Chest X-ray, PA view. Patient: 37 years old, sex M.
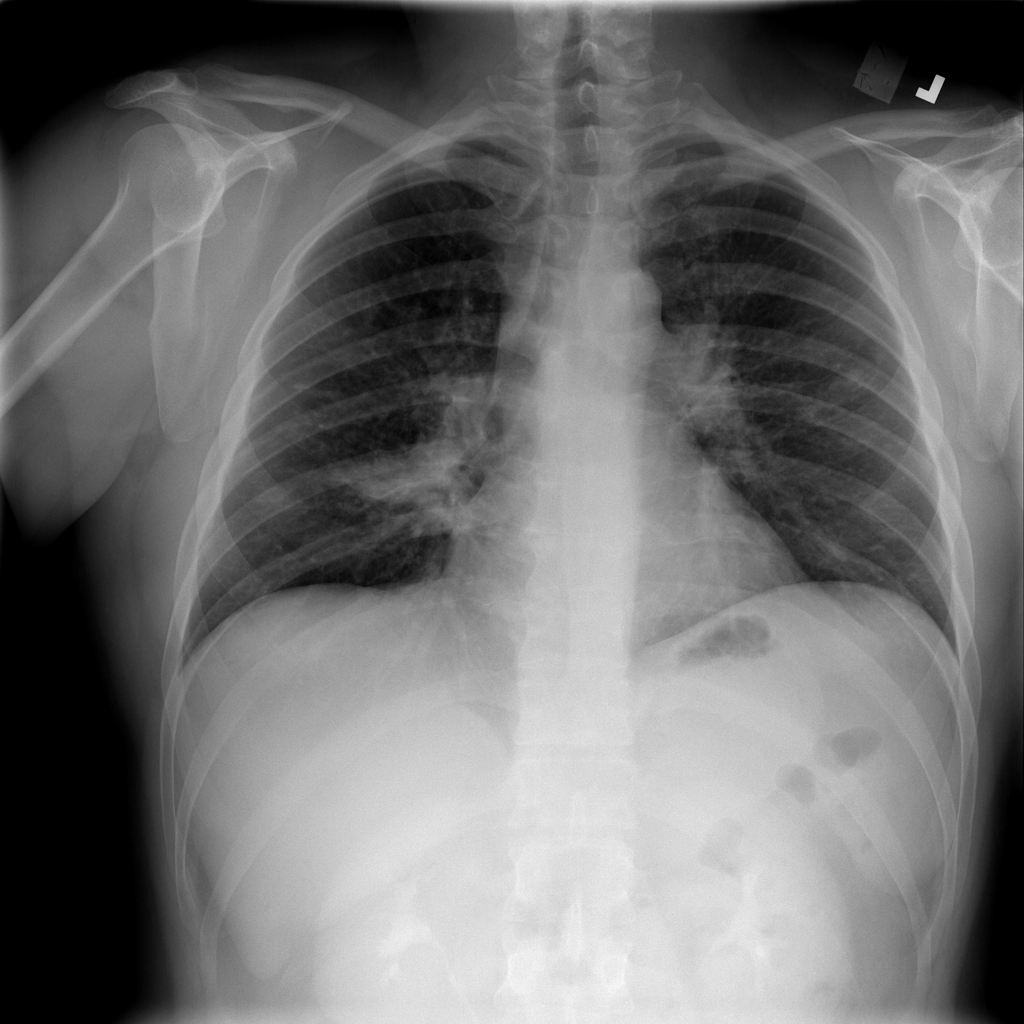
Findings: Infiltration